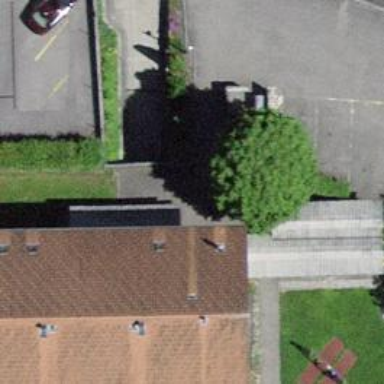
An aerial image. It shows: Parking entrance.